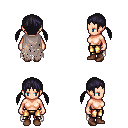
a pixel art fantasy rpg character, female body template, human, light skin, gray tattered cape, gold greaves, raven twin-tailed hairstyle, brown shoes, four views (front, back, left, right), 2x2 character sprite sheet, small pixel art, hard edges, no anti-aliasing